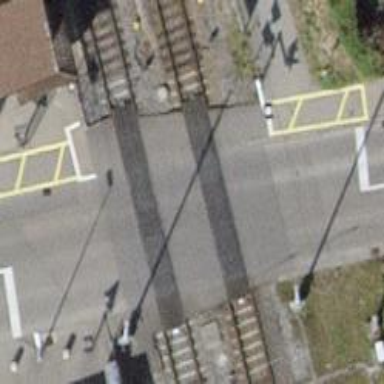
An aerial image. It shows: Full barrier at railway crossing.